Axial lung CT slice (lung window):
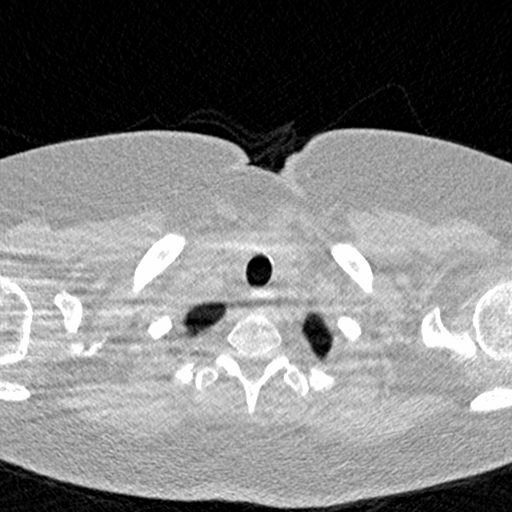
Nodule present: no